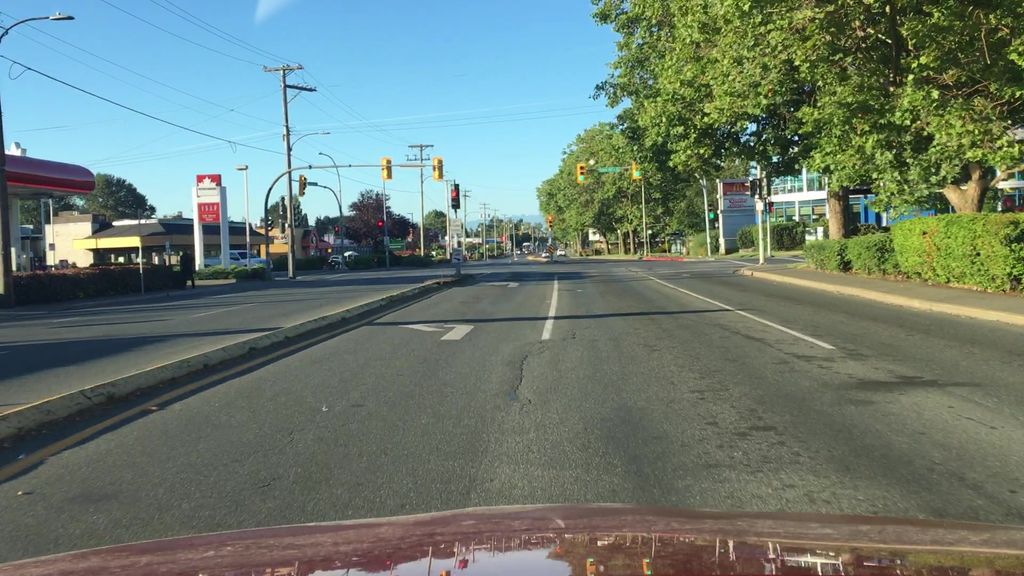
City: victoria